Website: walmart
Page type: account-selection
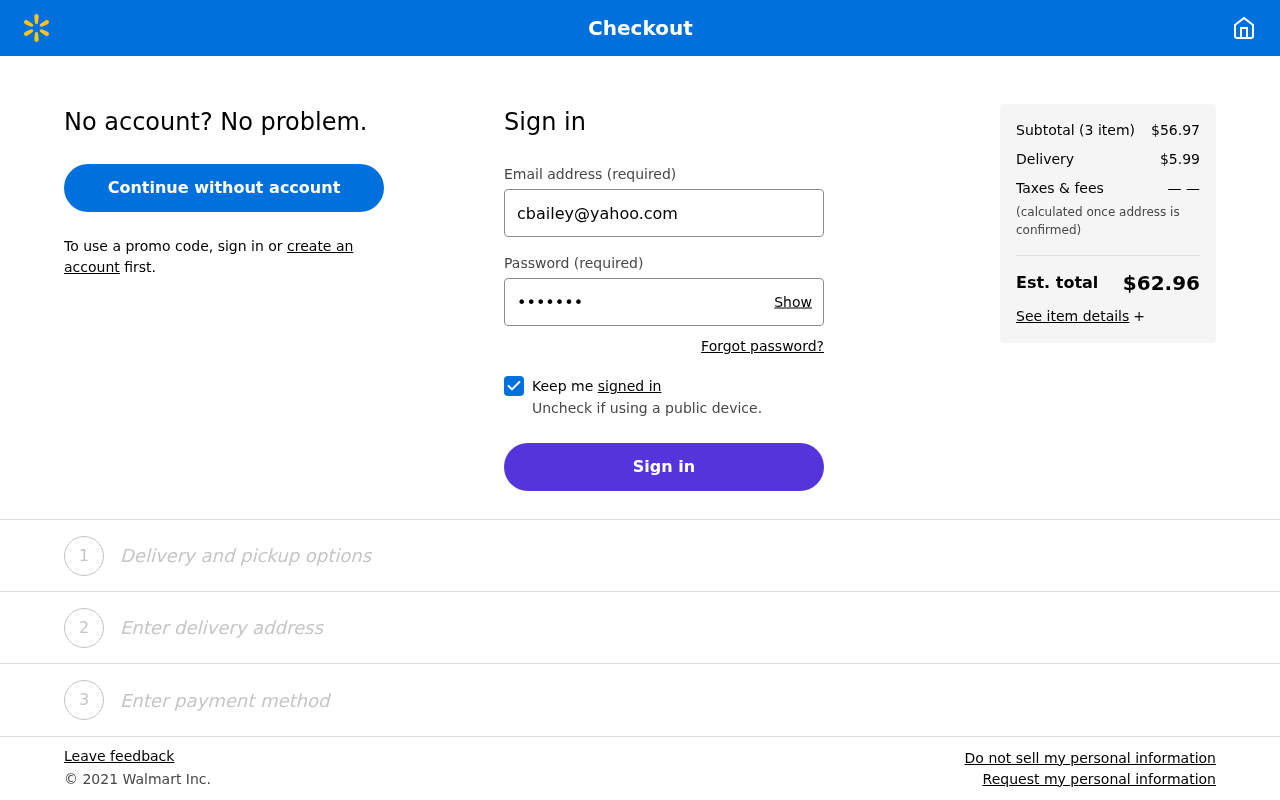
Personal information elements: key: PII_EMAIL
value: cbailey@yahoo.com
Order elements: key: ORDER_NUM_ITEMS
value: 3
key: ORDER_SUBTOTAL
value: $56.97
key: ORDER_SHIPPING_COST
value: $5.99
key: ORDER_TOTAL
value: $62.96